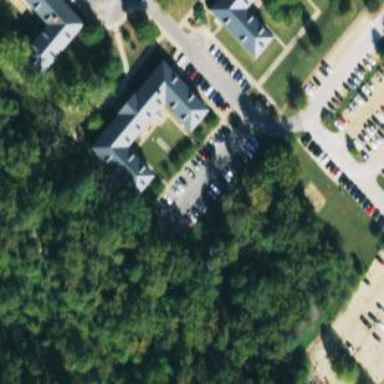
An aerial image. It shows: Dormitory building.